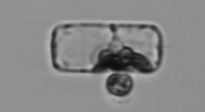
Label: Guinardia_delicatula